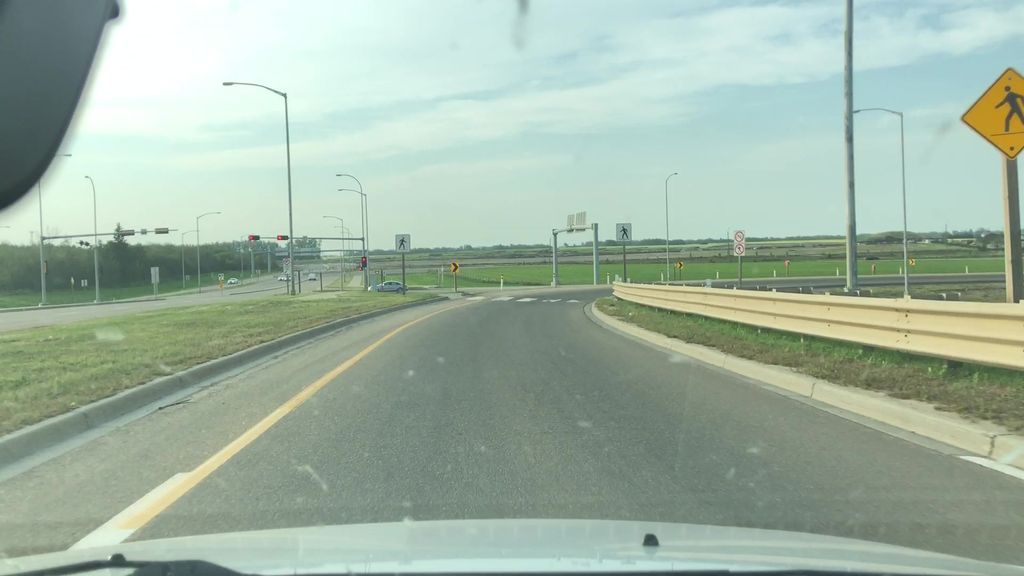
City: edmonton